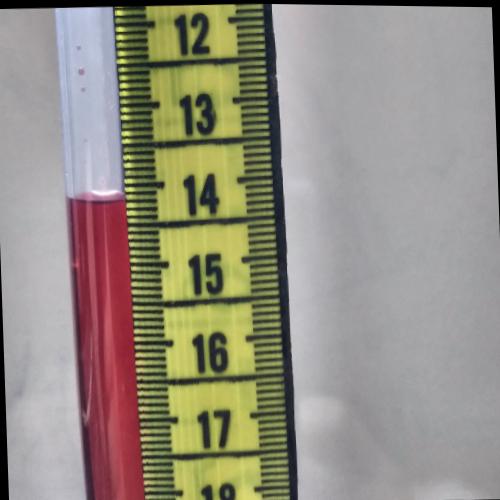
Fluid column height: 14.2 cm